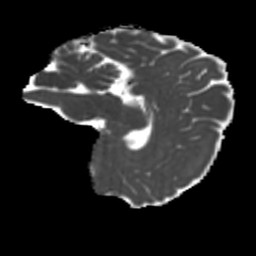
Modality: MD
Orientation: sagittal
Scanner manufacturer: siemens
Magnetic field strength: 3 T
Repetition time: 4 s
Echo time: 0.0594 s